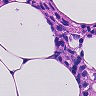
Metastatic tissue present: no